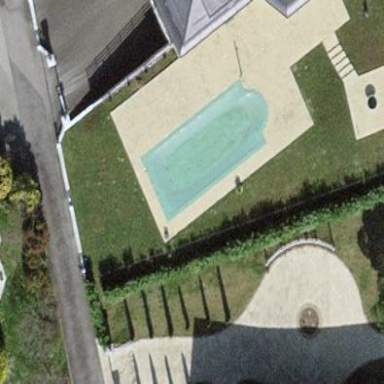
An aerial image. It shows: Swimming pool located in leisure land.